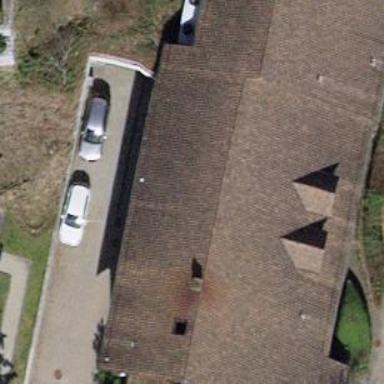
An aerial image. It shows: Building with tile roof.